Chest X-ray:
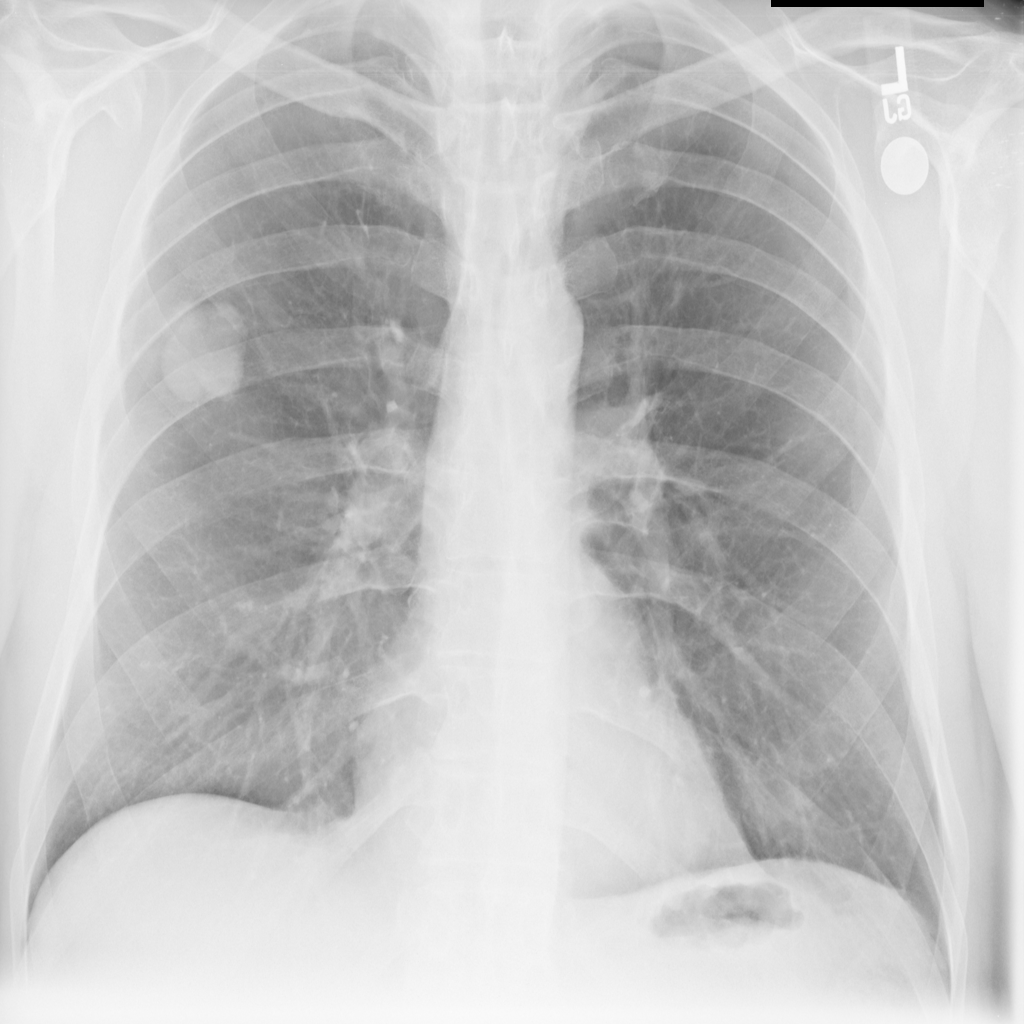
Findings: Nodule
No abnormal finding: no